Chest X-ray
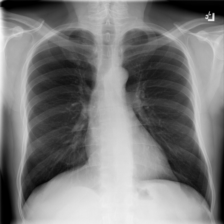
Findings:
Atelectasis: negative
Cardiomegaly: negative
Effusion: negative
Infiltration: negative
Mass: negative
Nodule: negative
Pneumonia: negative
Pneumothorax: negative
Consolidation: negative
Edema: negative
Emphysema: negative
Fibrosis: negative
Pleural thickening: negative
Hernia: negative